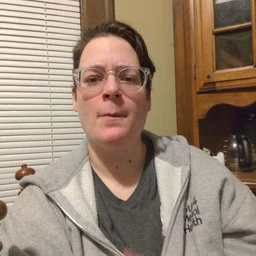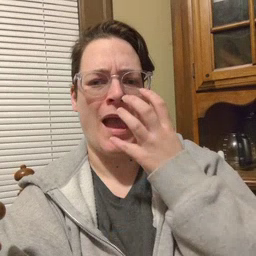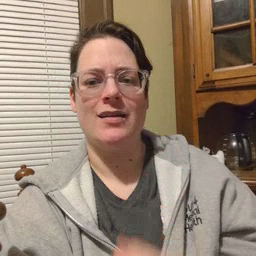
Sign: mad